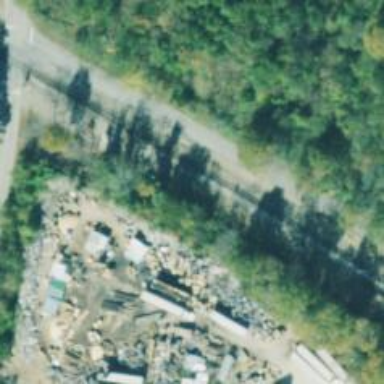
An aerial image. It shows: Site related to the railway.